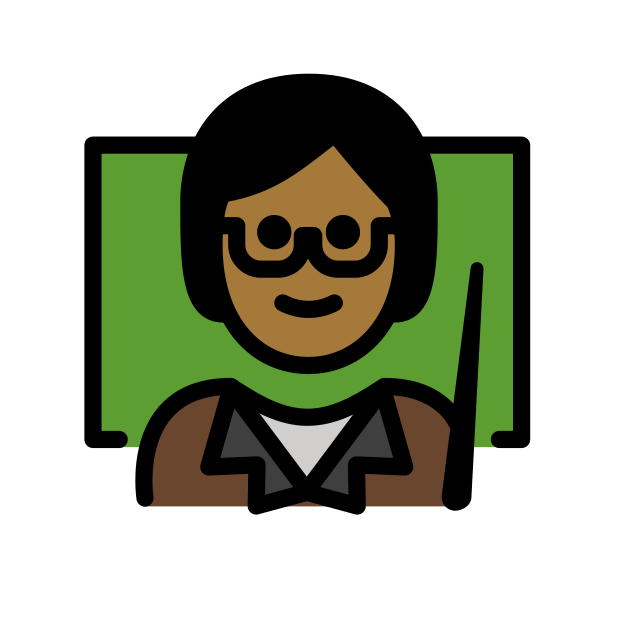
teacher: medium-dark skin tone